Question: Count the number of objects in the diagram.
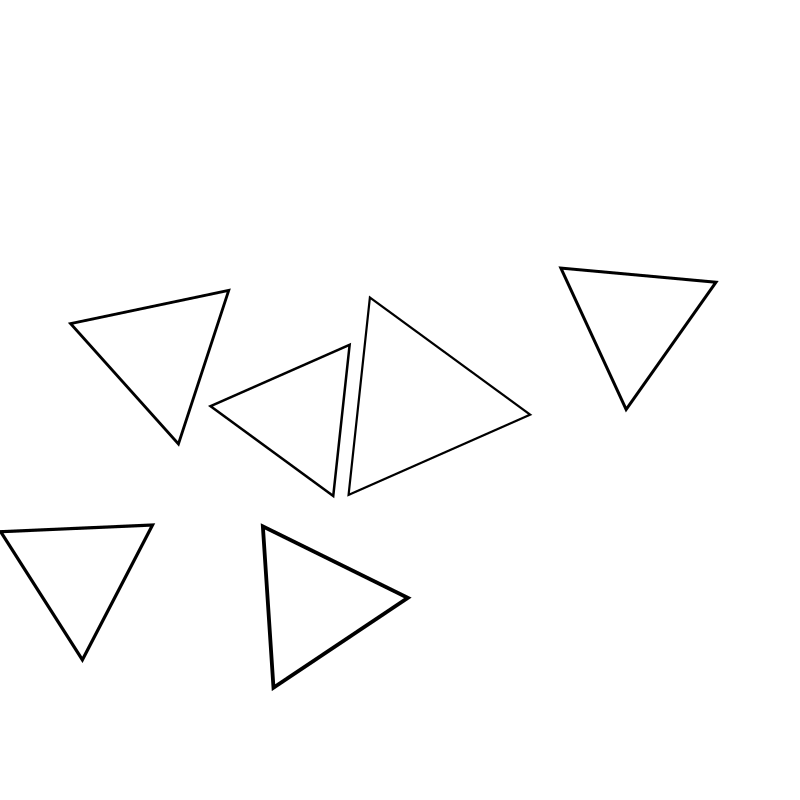
Answer: 6